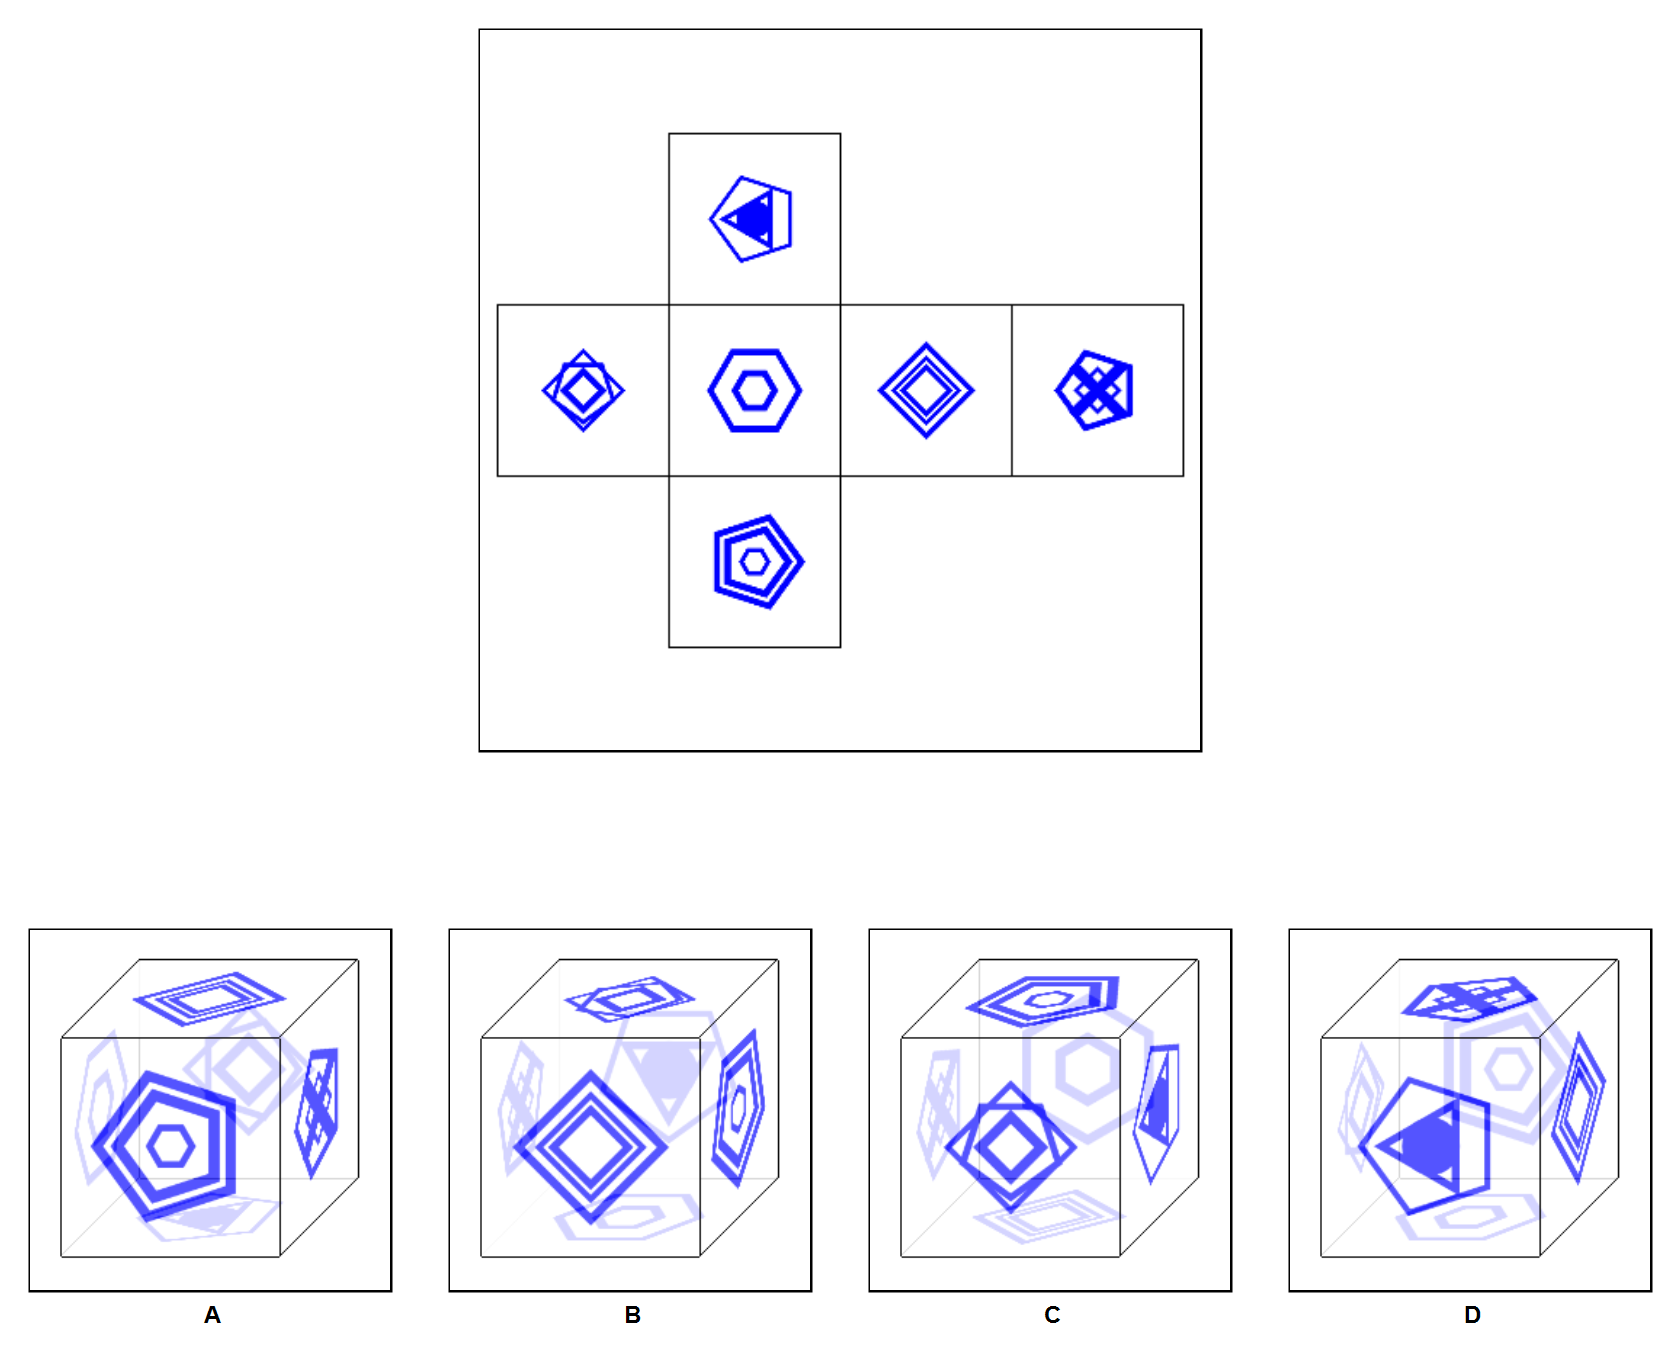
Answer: D